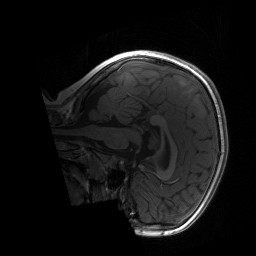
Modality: T1w
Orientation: sagittal
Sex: female
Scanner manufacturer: siemens
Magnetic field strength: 3 T
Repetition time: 1.9 s
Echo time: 0.00243 s